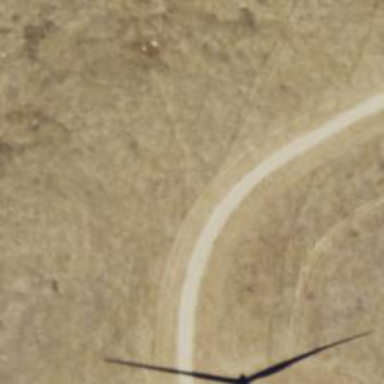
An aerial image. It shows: Road leading to wind farm area designated for service vehicles.